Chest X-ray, PA view. Patient: 17 years old, sex F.
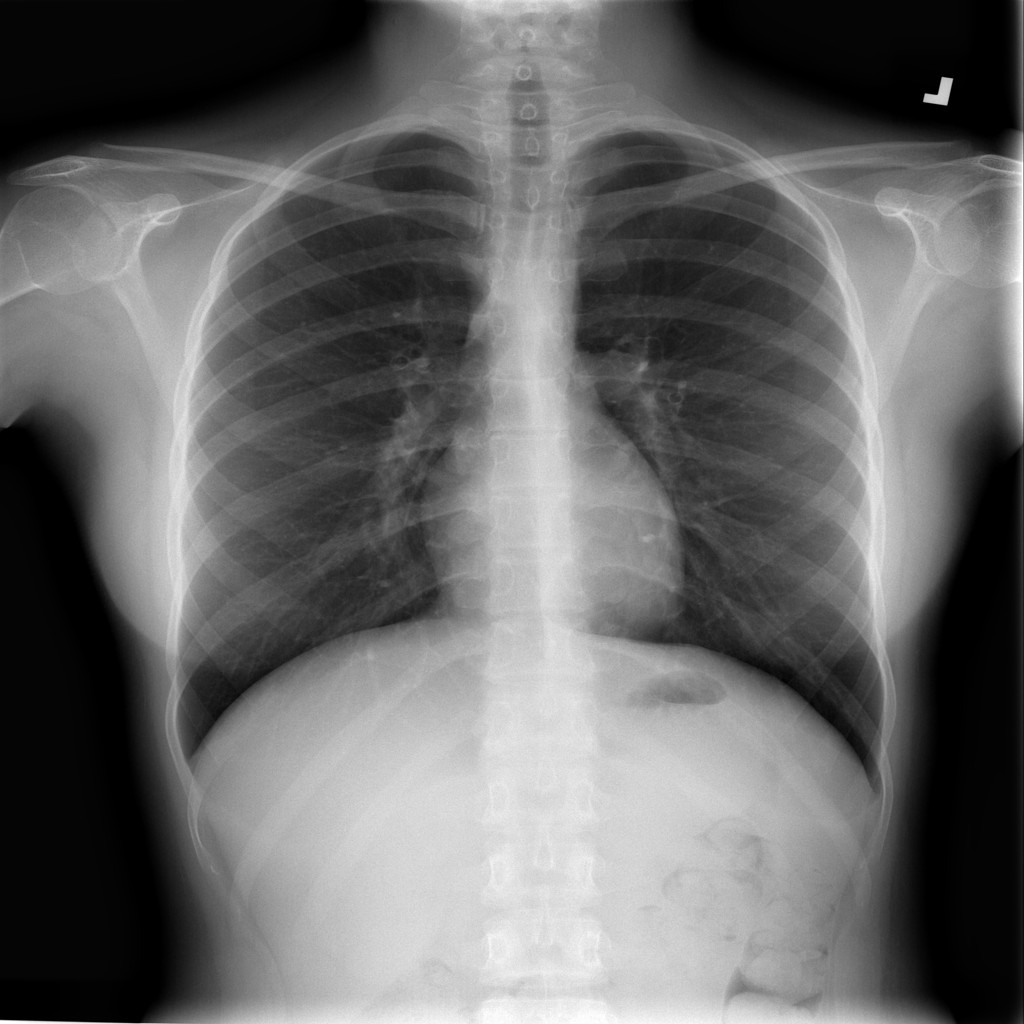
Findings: No Finding